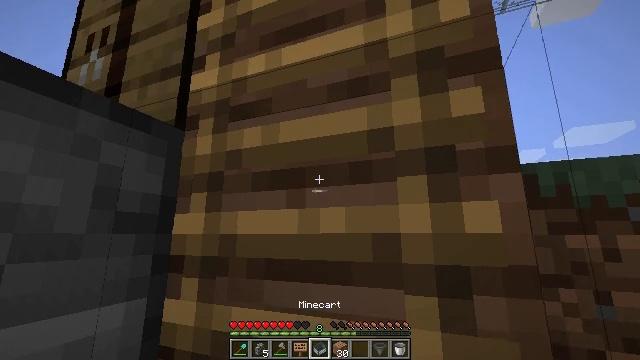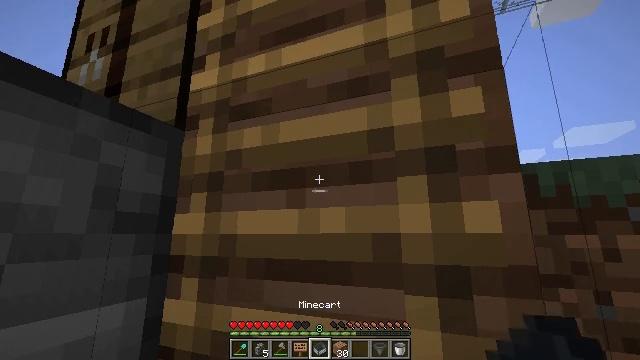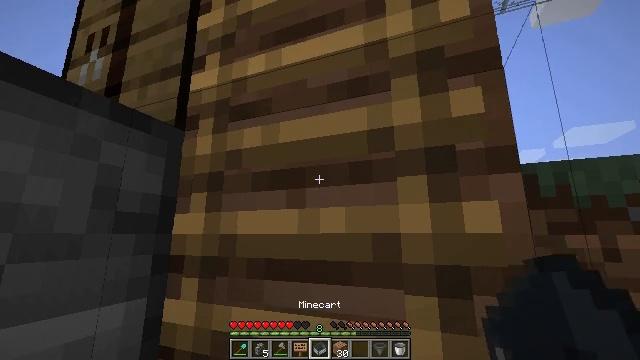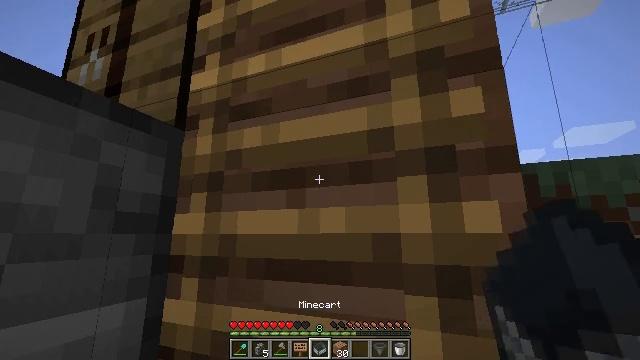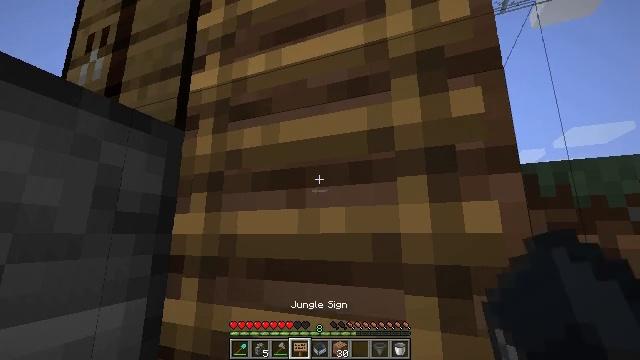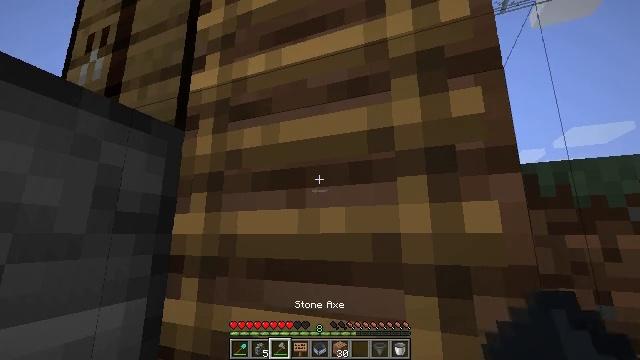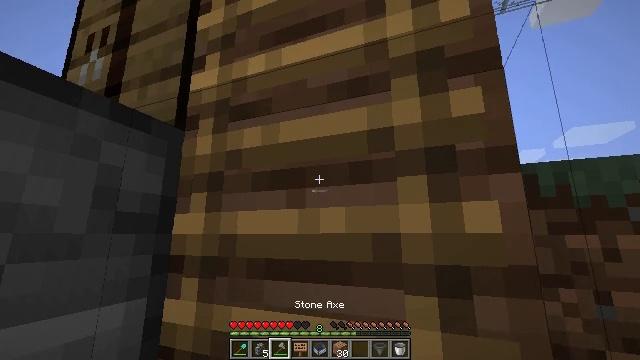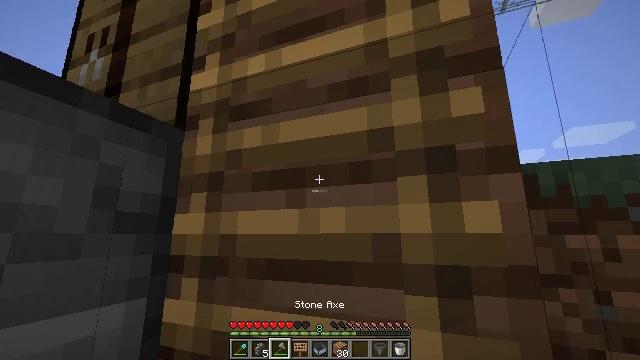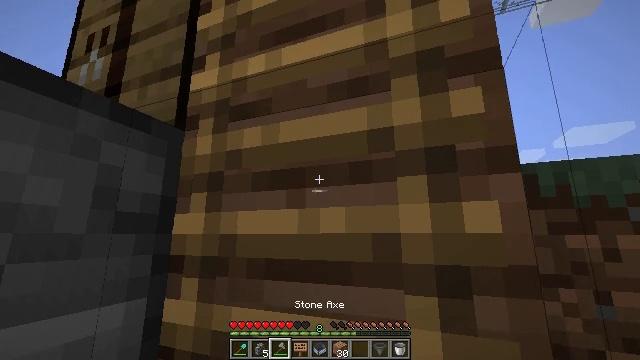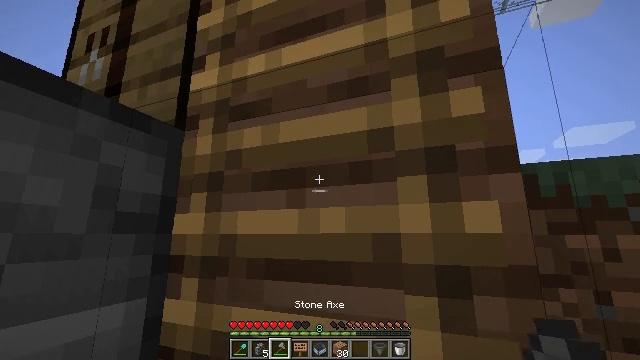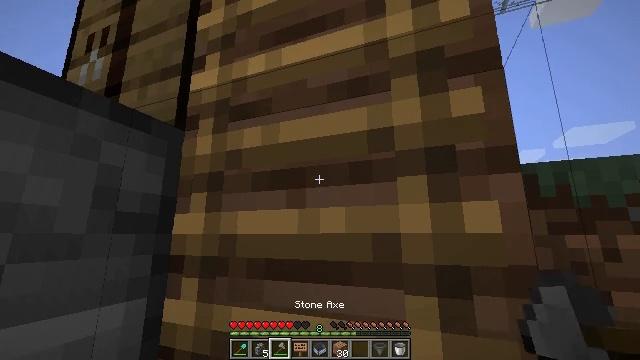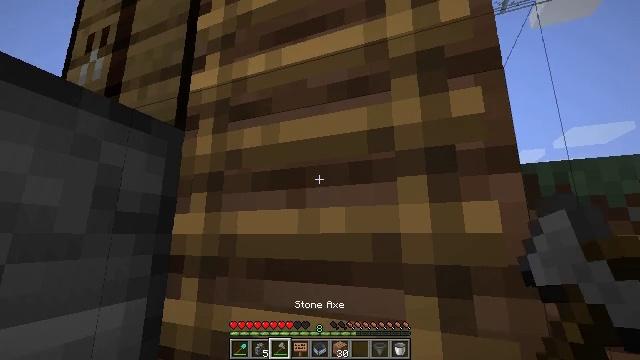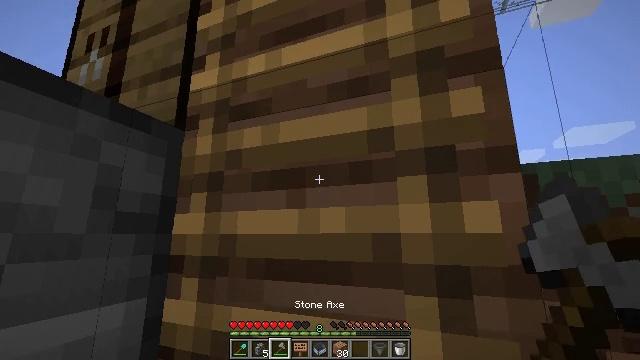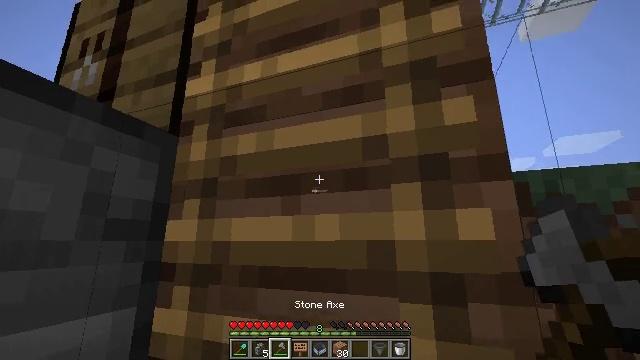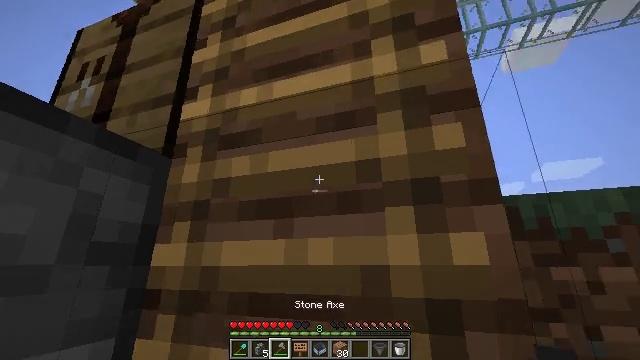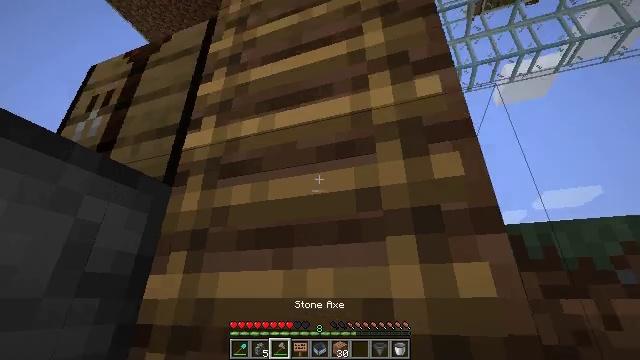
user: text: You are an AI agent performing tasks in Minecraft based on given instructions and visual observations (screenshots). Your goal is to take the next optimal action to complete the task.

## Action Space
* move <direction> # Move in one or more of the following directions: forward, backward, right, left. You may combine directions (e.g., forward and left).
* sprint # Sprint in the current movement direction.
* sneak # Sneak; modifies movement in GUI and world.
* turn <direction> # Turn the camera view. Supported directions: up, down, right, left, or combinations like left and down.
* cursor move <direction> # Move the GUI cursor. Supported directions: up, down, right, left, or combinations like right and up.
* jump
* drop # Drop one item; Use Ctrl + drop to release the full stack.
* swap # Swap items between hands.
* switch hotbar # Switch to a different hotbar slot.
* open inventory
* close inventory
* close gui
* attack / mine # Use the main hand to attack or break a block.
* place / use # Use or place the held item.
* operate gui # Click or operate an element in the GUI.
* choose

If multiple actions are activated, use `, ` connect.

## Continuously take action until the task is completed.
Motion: motion action
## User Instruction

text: Break the ladder to collect it.
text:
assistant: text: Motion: no_op
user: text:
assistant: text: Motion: no_op
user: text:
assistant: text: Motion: no_op
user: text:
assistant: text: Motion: no_op
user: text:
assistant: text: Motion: no_op
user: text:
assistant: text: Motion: no_op
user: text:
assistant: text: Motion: no_op
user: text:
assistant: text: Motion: no_op
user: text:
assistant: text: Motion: no_op
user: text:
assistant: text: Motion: no_op
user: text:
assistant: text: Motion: no_op
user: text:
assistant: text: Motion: no_op
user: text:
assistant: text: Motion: turn right and up
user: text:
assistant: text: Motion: turn right and up
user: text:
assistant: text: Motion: turn up
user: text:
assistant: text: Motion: turn up
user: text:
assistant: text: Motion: turn left and up
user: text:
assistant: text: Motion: turn up
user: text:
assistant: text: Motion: turn up
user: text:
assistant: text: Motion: turn up
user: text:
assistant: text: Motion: turn up
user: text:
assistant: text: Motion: turn left and up
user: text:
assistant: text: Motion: turn right
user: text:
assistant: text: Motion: no_op
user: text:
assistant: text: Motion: no_op
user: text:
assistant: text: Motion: no_op
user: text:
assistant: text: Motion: turn up
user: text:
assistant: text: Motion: turn right and up
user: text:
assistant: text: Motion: turn right and up
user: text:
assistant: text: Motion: turn right and up